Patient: sex M, age 30
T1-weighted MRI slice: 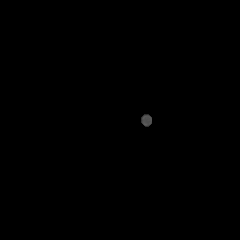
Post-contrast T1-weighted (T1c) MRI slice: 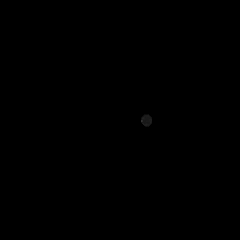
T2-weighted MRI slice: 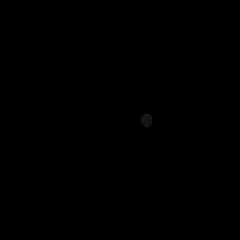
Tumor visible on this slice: no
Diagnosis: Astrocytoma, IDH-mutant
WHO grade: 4